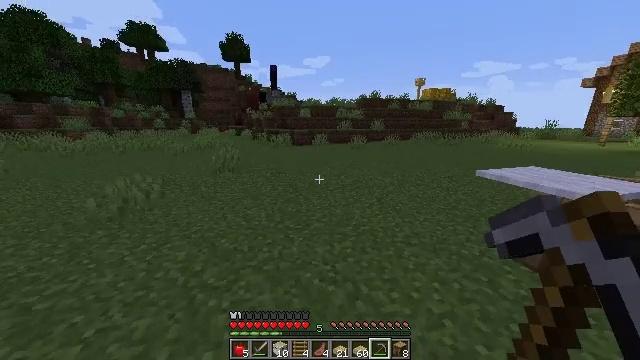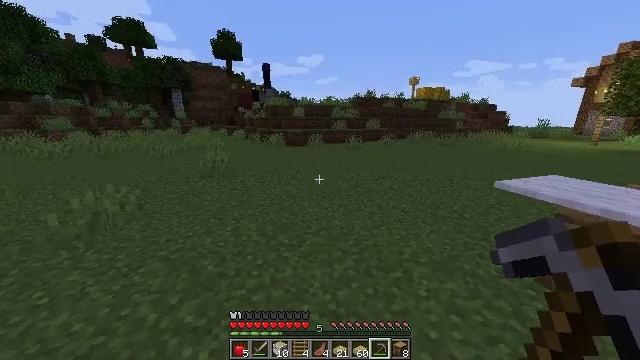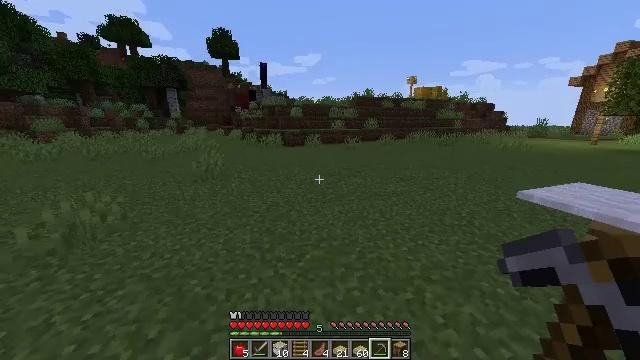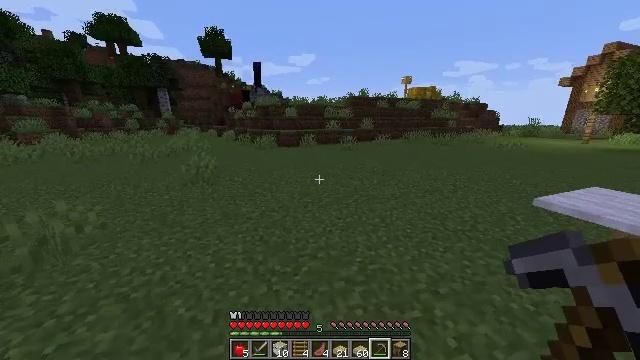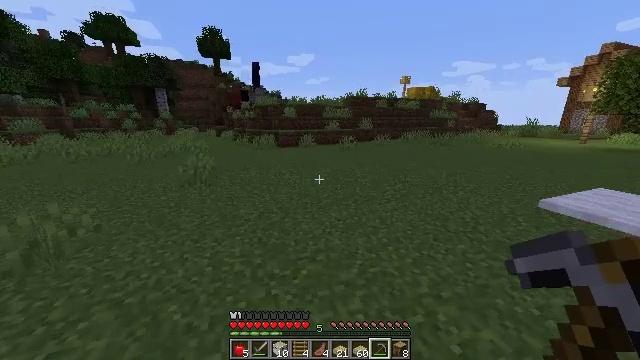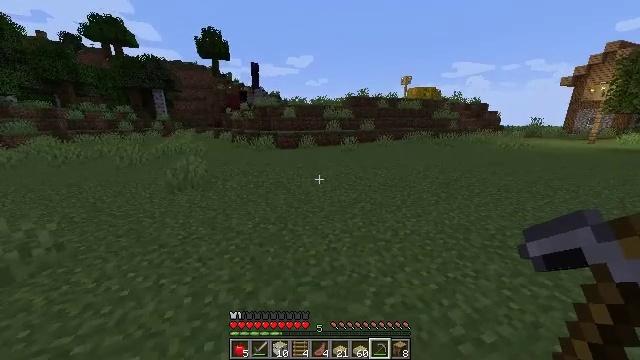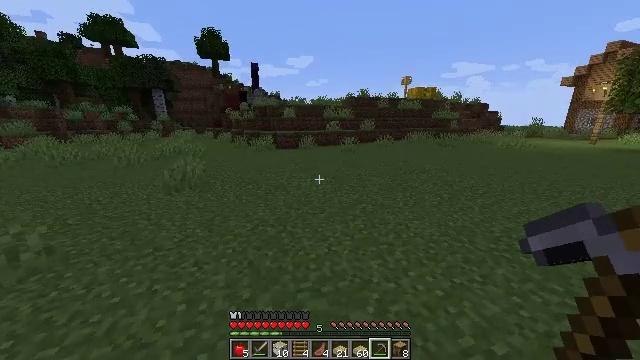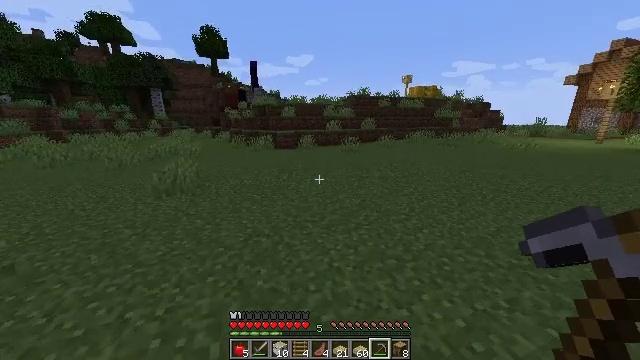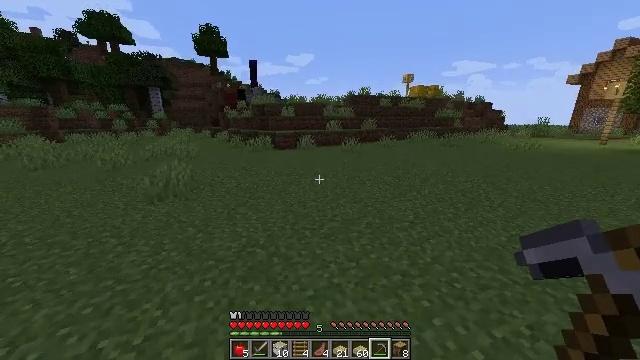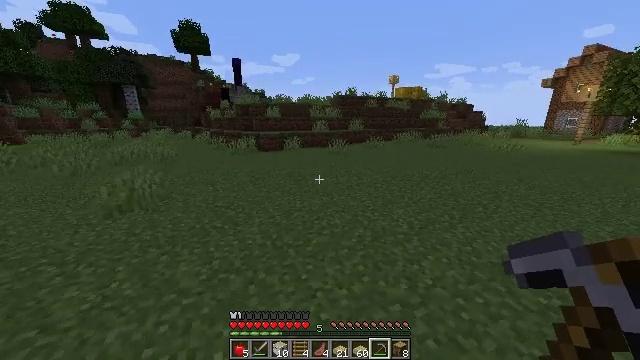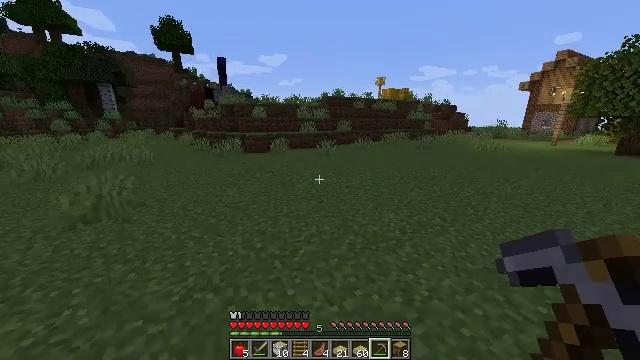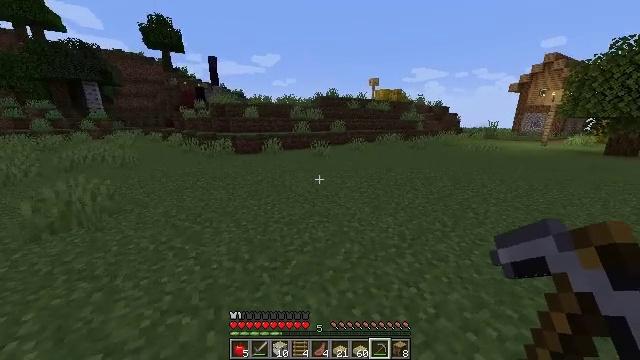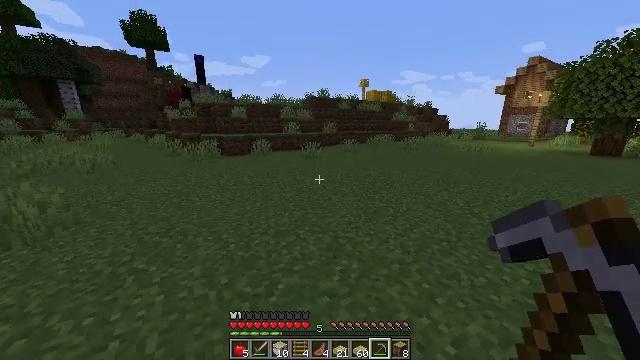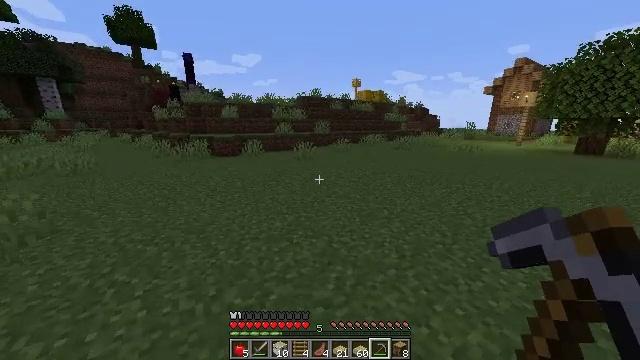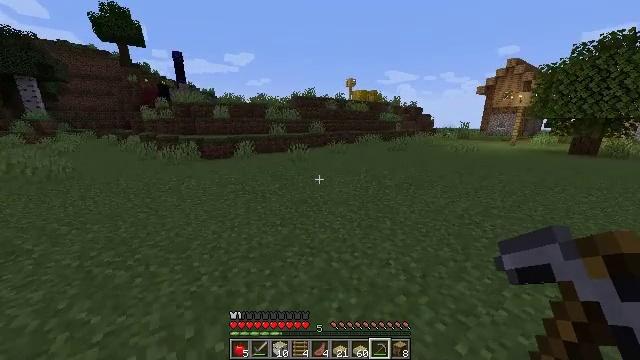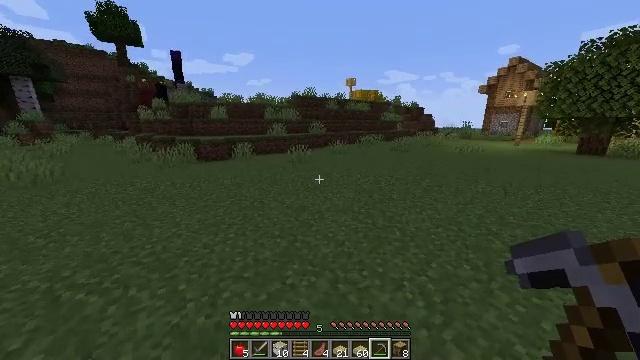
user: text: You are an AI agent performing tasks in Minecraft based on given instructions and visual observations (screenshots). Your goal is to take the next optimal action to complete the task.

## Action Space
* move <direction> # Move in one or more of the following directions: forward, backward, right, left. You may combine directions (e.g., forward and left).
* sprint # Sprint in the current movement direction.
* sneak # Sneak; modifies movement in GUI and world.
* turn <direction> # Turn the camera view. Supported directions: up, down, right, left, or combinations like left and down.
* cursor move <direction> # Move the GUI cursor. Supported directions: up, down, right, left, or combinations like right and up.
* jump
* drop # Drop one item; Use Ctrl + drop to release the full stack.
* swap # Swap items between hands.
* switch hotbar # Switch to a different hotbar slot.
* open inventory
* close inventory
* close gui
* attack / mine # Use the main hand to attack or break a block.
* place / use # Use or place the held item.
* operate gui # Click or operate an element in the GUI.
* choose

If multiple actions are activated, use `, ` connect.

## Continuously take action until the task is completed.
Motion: motion action
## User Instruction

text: Create a birch door with birch planks.
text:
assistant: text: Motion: move forward, sprint, turn right
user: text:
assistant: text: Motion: move forward, sprint
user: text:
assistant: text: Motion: move forward, sprint, turn right
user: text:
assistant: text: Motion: move forward, sprint
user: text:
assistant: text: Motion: move forward, sprint
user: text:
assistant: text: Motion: move forward, sprint
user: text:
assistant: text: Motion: move forward, sprint
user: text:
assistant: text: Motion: move forward, sprint
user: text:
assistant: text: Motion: move forward, sprint, turn right
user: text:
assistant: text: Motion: move forward, sprint, turn right
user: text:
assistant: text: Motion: move forward, sprint, turn right
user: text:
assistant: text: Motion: move forward, sprint, turn right
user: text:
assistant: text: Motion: move forward, sprint, turn right
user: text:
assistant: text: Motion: move forward, sprint, turn right
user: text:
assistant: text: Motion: move forward, sprint
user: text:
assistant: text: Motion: move forward, sprint
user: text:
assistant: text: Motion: move forward, sprint
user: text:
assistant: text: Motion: move forward, sprint
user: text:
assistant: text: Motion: move forward, sprint
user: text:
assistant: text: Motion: move forward, sprint
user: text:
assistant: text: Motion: move forward, sprint
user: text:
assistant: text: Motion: move forward, sprint
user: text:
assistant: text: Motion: move forward, sprint
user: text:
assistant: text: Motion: move forward, sprint
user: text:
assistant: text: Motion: move forward, sprint
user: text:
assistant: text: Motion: move forward, sprint, turn right
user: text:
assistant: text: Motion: move forward, sprint, turn right
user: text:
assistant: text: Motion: move forward, sprint, turn right
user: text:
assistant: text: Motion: move forward, sprint, turn right
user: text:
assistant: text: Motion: move forward, sprint, turn right